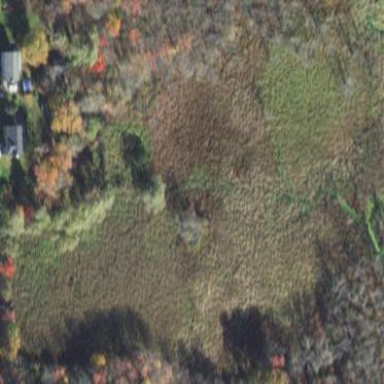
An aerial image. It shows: Marshy wetland area.